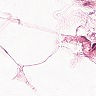
Metastatic tissue present: no